Question: I have an existing 'ListView', and when I long-click an Item I would like to see this kind of dialog:

For now I'm using a simple Android dialog with Horizontal buttons.
Is there a simple way to implement this behaviour and get the user result back (i.e. the user clicked "Edit" or "Delete"), or do I need to create a ListView activity again?
The screen shot is from another application and I really don't know how the author implemented this.
Any sample code would be highly appreciated :)
---
I found this:
<URL>
and This:
<URL>
and also this by @user3218281 (in the comments):
<URL>
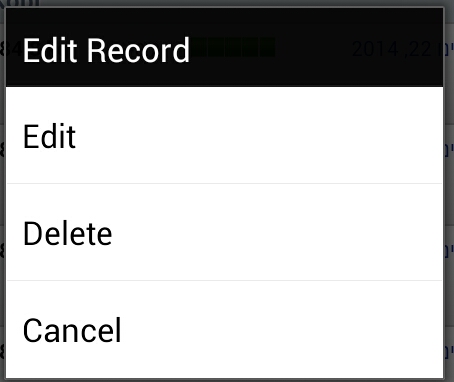
Answer: this may help you...
'''
AlertDialog.Builder builder = new AlertDialog.Builder(this);
ArrayList<String> arrayList = new ArrayList<String>();
arrayList.add("Edit");
arrayList.add("Delete");
arrayList.add("Cancel");
ArrayAdapter<String> adapter = new ArrayAdapter<String>(this, android.R.layout.simple_list_item_1, arrayList);
DialogInterface.OnClickListener listener = new DialogInterface.OnClickListener() {
@Override
public void onClick(DialogInterface dialog, int which) {
switch (which) {
case 0:
// Edit Clicked
break;
case 1:
// Delete clicked
break;
case 2:
// Cancel clicked
break;
default:
break;
}
}
};
builder.setAdapter(adapter, listener);
builder.show();
'''